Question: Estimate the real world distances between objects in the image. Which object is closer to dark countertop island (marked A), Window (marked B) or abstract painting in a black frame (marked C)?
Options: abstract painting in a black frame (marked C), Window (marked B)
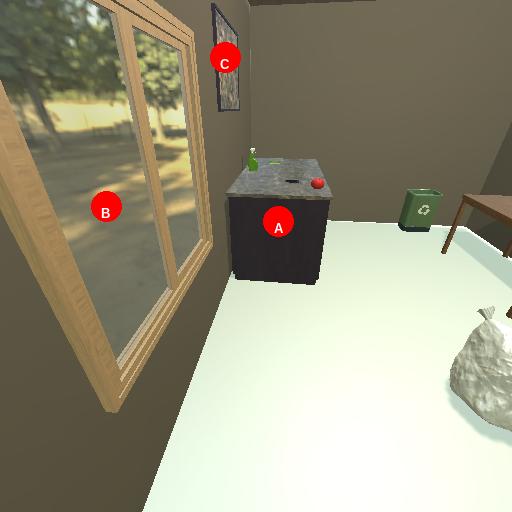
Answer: abstract painting in a black frame (marked C)